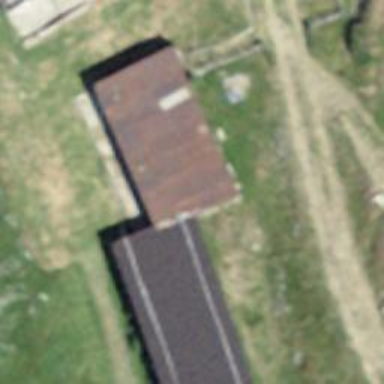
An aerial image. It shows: Shed.